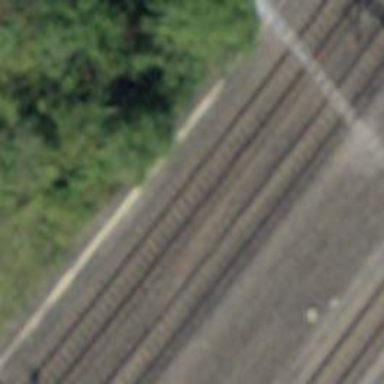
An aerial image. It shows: Railway track with contact line for electrification.